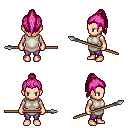
a pixel art fantasy rpg character, female body template, human, light skin, white tunic, magenta pants, pink long topknot hairstyle, spear, four views (front, back, left, right), 2x2 character sprite sheet, small pixel art, hard edges, no anti-aliasing